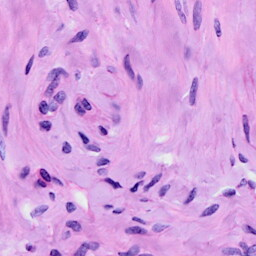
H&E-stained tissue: Cervix